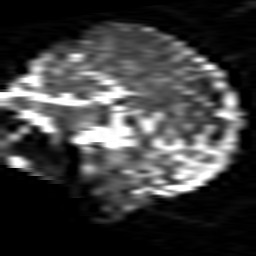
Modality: ADC
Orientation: sagittal
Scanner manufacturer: siemens
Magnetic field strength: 1.5 T
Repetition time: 8.1 s
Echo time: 0.119 s